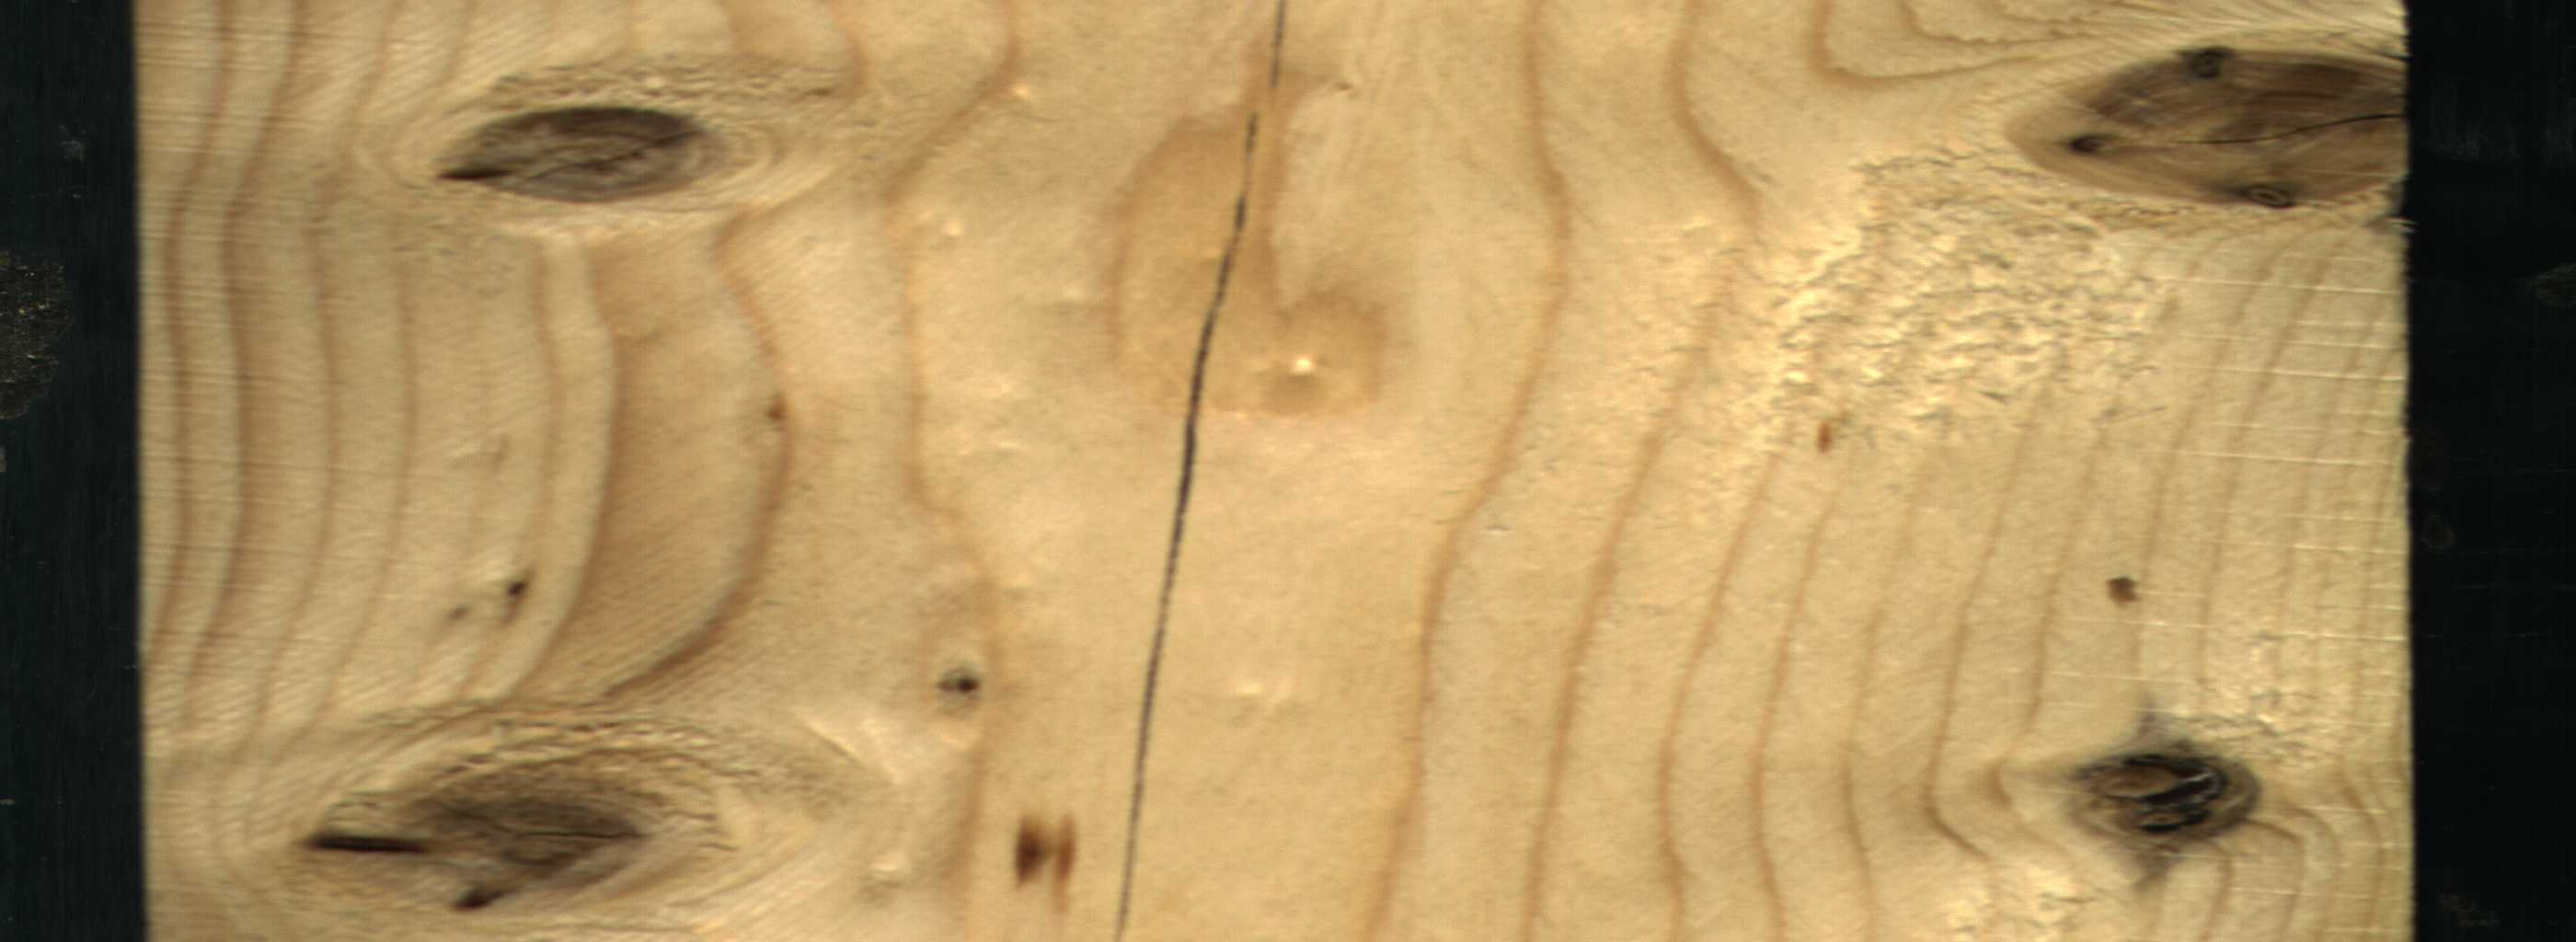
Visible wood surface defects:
Crack
Crack
knot_with_crack
knot_with_crack
knot_with_crack
Dead_Knot
Dead_Knot